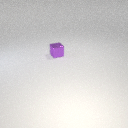
small purple metal cube